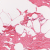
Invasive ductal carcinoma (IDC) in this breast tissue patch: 0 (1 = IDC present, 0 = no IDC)